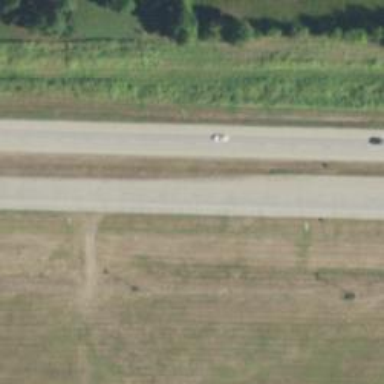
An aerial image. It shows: Trunk highway with expressway features.